Brain MRI, t2w sequence, axial 2D slice.
Patient: age 23, sex M, weight 78 kg, height 1.78 m
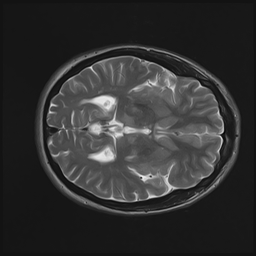